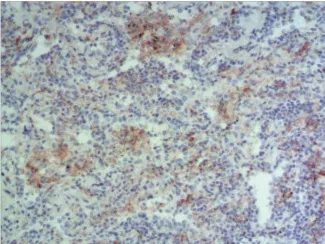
Changes in the immune microenvironment before and after neoadjuvant immunochemotherapy. (C) Representative images of the pretreatment biopsy (multiplex immunofluorescence staining, magnification, x200).
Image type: pathology (immunostaining)